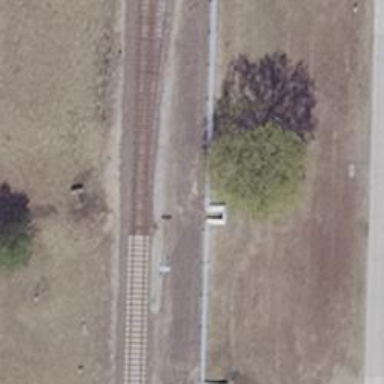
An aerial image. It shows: Railway switch.